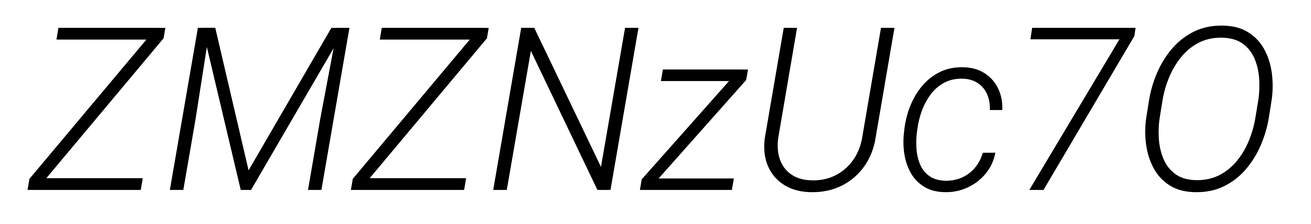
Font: Roboto-Italic_Light_Italic